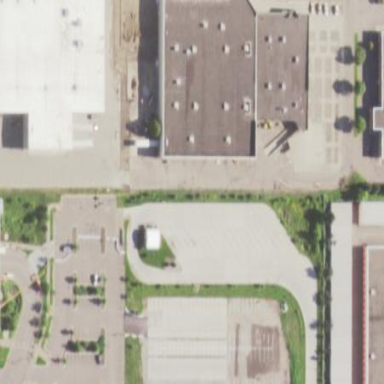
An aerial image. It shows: Retail building.